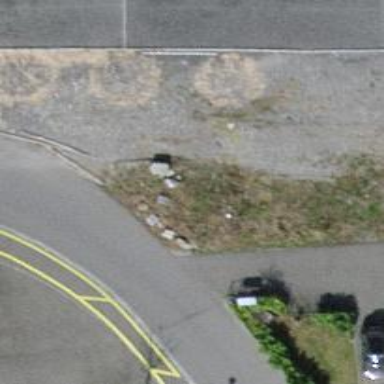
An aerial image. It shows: Block barrier.